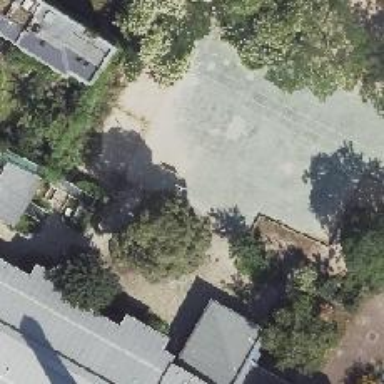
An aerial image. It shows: Basketball court on pitch.